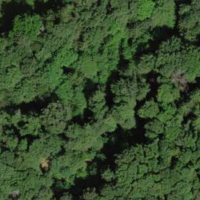
EUNIS habitat code: 44
Species observed at this site:
Plantago major